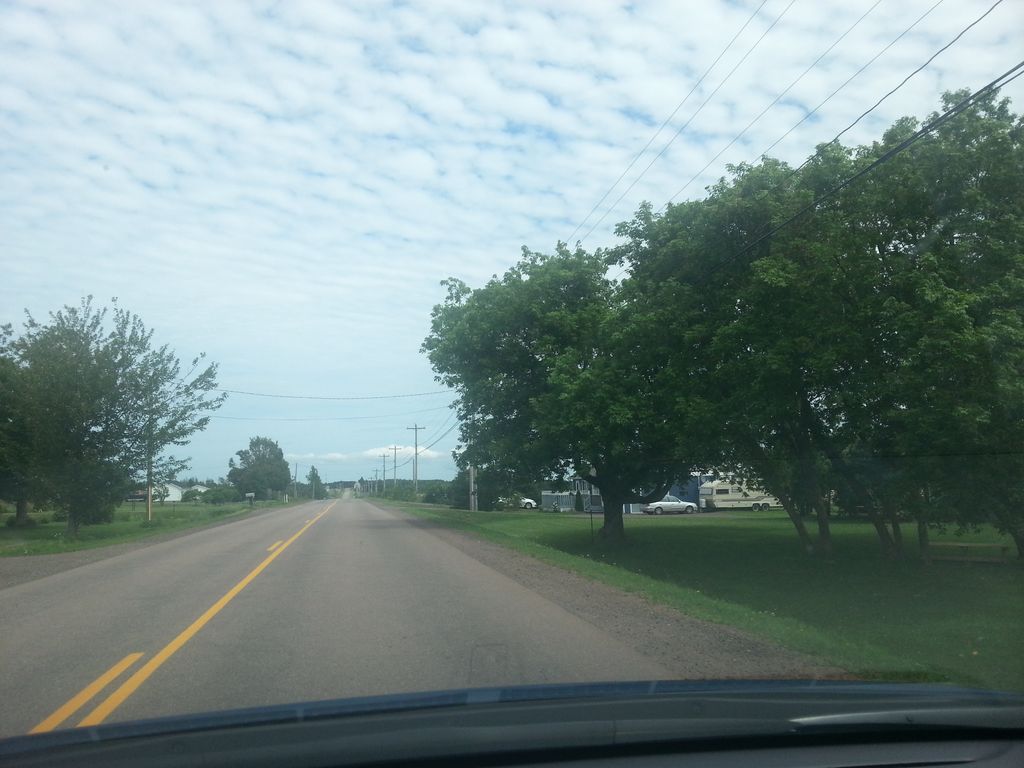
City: charlottetown